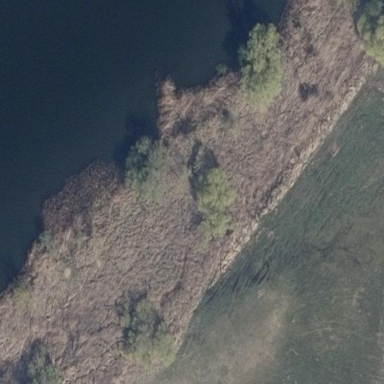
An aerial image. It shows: Wetland area characterized by wet meadow.